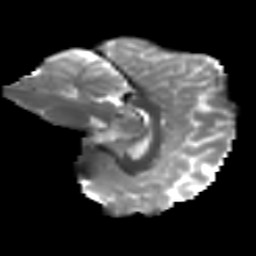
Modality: T2w
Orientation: sagittal
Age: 15
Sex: male
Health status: ill
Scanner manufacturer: ge
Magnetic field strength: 3 T
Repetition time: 6.752 s
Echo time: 0.079 s